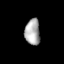
Tissue: lung
Cell type: Epithelial cells
Senescence score: 0.2197
Nuclear area (px): 384
Mean DAPI intensity: 171.526